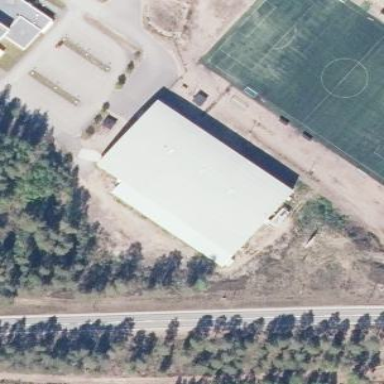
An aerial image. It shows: Sports center building with multiple facilities for different sports activities.